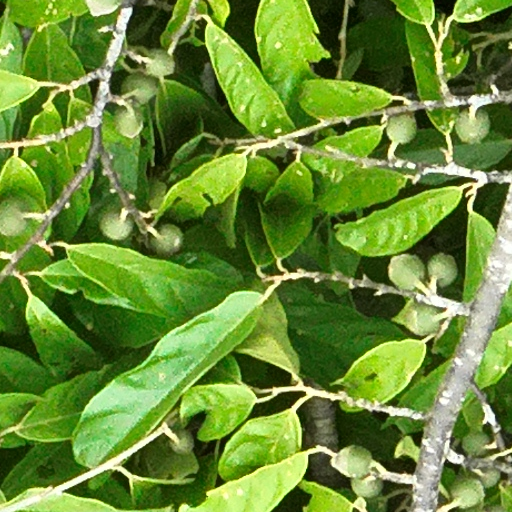
Species: Quararibea stenophylla
GBIF accepted scientific name: Quararibea stenophylla
Crown area (m\u00b2): 82.605